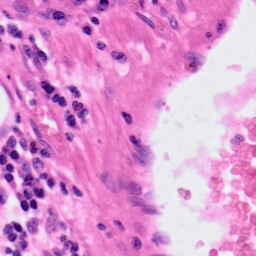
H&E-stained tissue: Colon